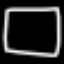
Label: square